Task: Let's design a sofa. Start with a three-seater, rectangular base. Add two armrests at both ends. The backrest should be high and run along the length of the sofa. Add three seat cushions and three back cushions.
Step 479:
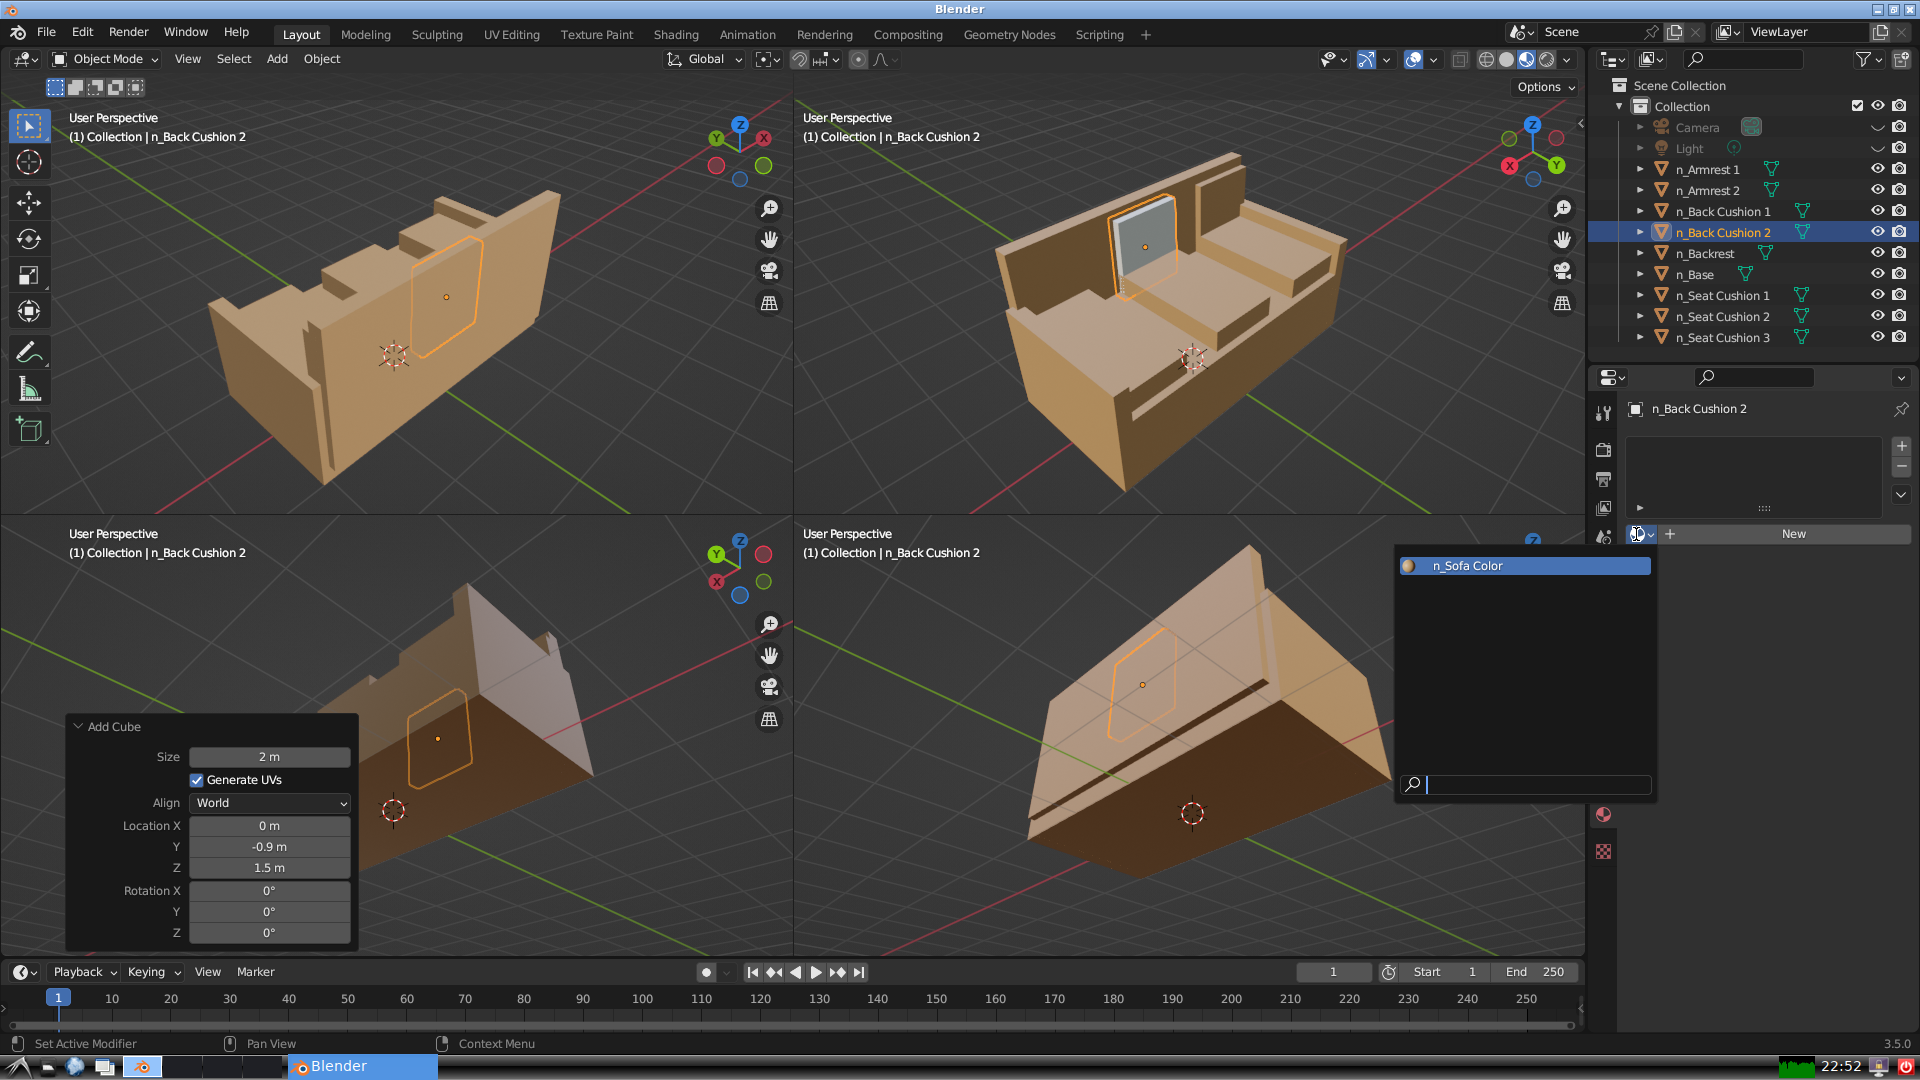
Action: input_text: n_Sofa Color